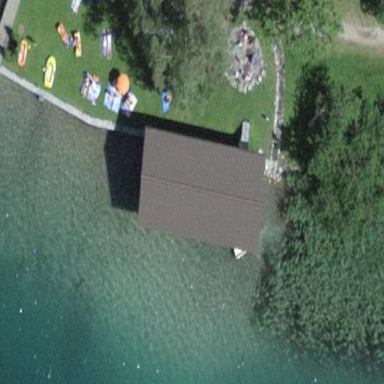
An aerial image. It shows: Boathouse building.